Question: I'm a beginner in computer vision. I have a question about detection and tracking. I want to detect the white rectangle in the image below, to determine the interesting area and to detect the contour of the red markers.
But I don't want to make use of color information to detect the markers.
Can anyone give me suggestions on how to do this?

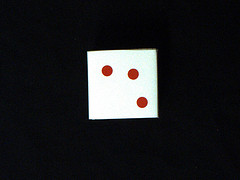
Answer: You can find the contours with 'CvFindContours' and use 'CvApproxPoly()' to find the rectangle. You can find a good example of how to use this function to find rectangles <URL>' while going through the contours in a for loop.